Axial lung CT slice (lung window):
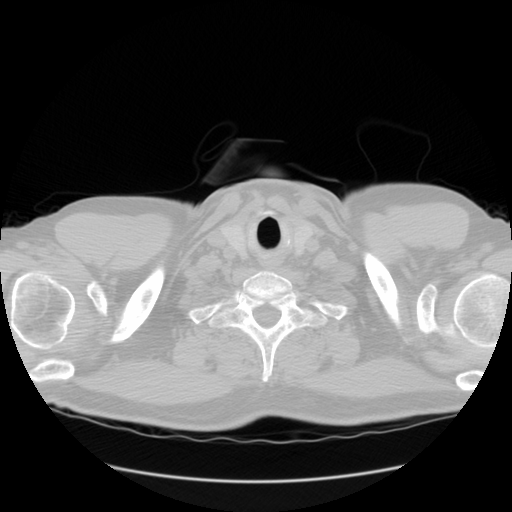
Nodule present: no